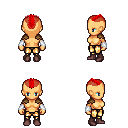
a pixel art fantasy rpg character, female body template, human, tanned skin, leather shoulder armor, gold greaves, red short mohawk hairstyle, white cloth bracers, maroon shoes, four views (front, back, left, right), 2x2 character sprite sheet, small pixel art, hard edges, no anti-aliasing